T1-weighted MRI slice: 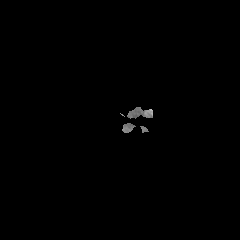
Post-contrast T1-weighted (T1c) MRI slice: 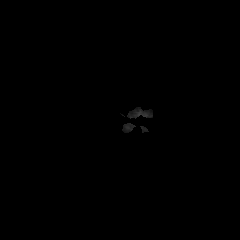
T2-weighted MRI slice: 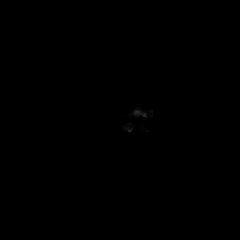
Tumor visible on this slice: no